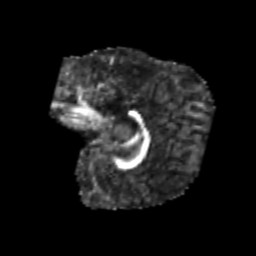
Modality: FA
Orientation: sagittal
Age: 6
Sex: male
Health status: healthy